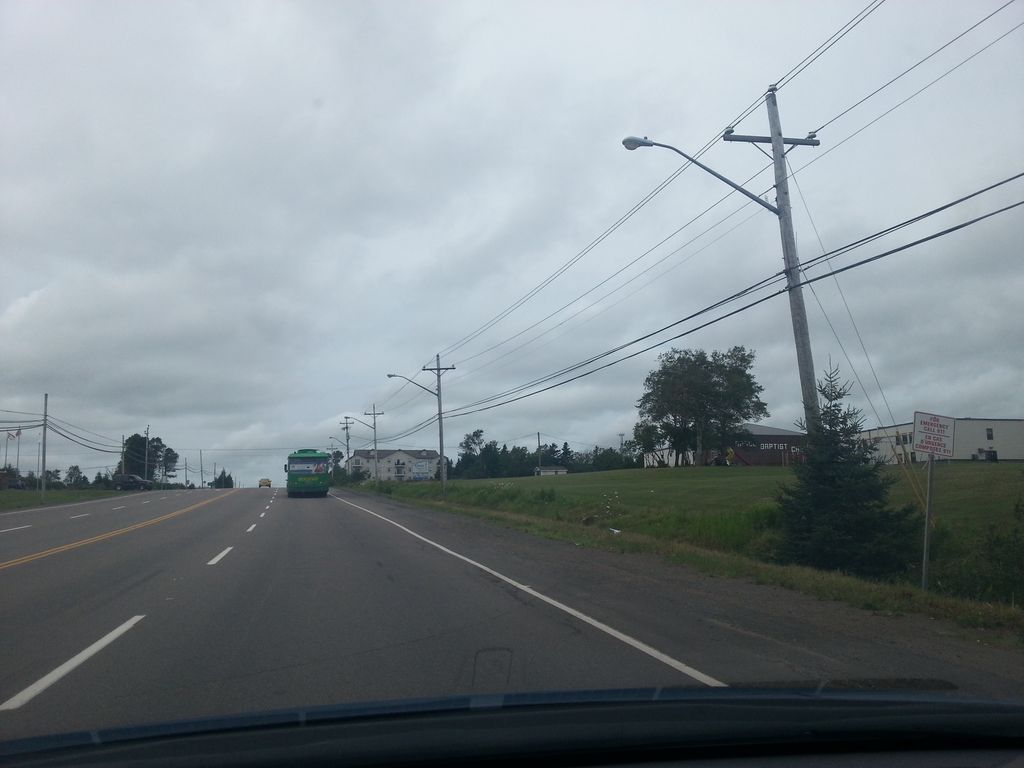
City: charlottetown